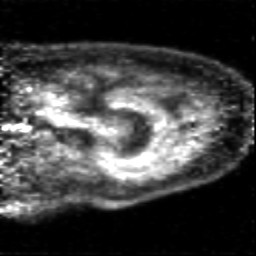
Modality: PET
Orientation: sagittal
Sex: male
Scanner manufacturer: siemens